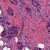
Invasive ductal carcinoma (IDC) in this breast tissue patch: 1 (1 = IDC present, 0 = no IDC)